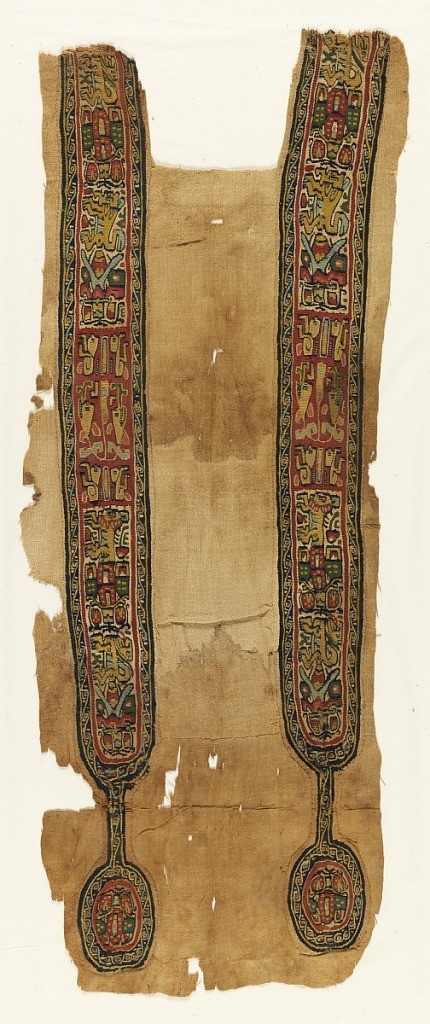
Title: Tunic fragment with clavus bands
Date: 5th–6th century
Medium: Warp: S-spun, Z-twisted 2-ply linen; Wefts: S-spun linen, S-spun wool Technique: plain weave with discontinuous wefts (slit tapestry), with supplementary weft wrapping Label: wool slit tapestry with supplementary weft wrapping in linen foundation
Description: Fragment of a linen tunic with nearly intact clavus bands with pendant medallions in-woven in wool tapestry. Bands have a red ground with polychrome figures of very stylized animals, and black borders with scrolling patterns.